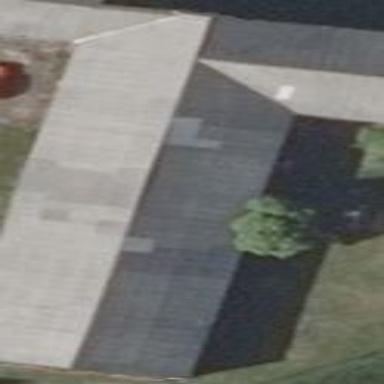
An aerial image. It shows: Building with gabled roof oriented along and colored grey.